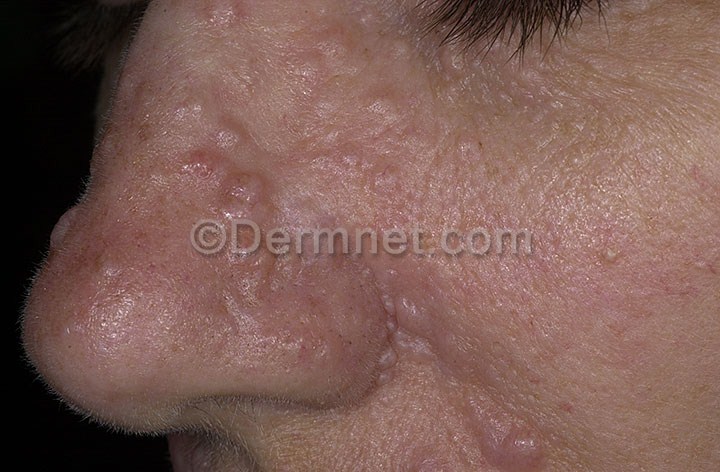
Disease: Systemic Disease